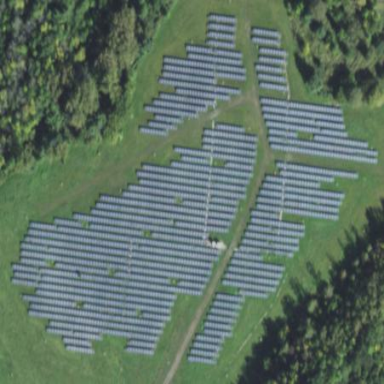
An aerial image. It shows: Solar power plant using photovoltaic technology.